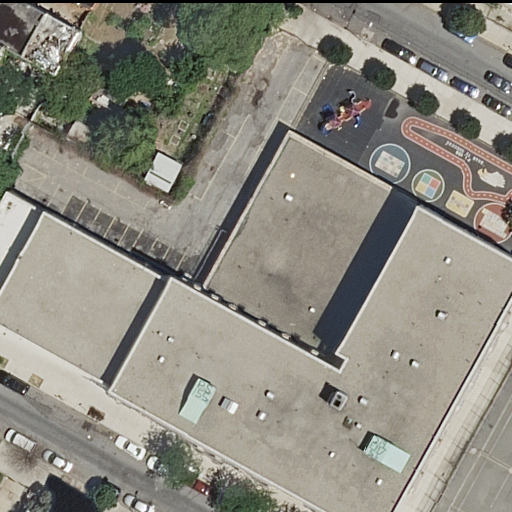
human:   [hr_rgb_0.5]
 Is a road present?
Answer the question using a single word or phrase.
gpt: yes

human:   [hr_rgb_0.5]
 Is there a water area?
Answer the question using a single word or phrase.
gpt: no

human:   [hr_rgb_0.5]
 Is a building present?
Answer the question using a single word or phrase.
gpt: yes

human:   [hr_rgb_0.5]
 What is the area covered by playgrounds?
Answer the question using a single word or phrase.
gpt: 3499m2

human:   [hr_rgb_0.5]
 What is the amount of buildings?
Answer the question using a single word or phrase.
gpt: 5

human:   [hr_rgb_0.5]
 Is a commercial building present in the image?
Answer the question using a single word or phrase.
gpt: no

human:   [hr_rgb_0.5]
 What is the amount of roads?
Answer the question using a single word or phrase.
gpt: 4

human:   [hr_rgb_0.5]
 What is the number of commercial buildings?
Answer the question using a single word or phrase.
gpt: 0

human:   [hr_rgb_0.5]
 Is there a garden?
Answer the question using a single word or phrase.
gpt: yes

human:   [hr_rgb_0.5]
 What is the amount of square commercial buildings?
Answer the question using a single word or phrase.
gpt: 0

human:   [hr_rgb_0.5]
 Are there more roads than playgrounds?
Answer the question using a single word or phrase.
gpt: yes

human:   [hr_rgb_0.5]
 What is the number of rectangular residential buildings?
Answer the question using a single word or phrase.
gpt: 3

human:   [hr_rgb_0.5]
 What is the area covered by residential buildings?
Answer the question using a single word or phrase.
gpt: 325m2

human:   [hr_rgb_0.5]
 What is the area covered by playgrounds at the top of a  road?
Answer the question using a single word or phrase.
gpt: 121m2

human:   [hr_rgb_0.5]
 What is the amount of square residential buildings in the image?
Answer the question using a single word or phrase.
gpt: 0

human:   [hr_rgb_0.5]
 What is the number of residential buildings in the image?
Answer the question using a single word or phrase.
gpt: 4

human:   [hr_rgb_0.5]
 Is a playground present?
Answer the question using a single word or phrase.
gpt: yes

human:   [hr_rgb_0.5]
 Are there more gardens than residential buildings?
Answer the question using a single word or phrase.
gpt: no

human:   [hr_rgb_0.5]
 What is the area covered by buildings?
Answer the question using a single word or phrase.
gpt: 339m2

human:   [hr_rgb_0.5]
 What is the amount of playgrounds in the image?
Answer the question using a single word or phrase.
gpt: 2

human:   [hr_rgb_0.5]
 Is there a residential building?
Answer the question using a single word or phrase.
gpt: yes

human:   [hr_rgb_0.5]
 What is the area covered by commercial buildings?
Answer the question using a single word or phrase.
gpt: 0m2

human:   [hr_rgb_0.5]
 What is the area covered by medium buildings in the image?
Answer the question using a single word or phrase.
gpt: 320m2

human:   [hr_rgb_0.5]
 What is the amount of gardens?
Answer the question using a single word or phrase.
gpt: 1

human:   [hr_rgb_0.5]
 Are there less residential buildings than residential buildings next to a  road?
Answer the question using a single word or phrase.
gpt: no

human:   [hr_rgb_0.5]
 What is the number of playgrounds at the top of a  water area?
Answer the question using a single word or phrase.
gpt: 0

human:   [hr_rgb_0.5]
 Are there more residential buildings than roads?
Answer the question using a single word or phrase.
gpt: no

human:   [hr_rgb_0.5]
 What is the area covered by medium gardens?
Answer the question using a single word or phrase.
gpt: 0m2

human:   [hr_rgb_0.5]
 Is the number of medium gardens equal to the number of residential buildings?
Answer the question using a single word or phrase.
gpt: no

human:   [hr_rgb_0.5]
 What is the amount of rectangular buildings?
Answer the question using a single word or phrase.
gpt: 4

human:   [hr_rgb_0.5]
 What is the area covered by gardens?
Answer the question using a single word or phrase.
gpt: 1153m2

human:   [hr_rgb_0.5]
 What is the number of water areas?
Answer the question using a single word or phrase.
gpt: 0

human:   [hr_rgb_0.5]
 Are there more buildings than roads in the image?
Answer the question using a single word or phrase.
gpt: yes

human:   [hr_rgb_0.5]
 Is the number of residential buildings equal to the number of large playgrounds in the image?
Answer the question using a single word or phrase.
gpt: no

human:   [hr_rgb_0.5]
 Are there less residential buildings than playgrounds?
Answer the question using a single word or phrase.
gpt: no

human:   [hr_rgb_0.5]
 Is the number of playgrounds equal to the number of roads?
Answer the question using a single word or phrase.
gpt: no

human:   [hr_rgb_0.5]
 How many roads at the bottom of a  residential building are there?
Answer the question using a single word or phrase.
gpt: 1

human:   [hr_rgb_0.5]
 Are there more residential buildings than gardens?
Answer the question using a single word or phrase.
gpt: yes

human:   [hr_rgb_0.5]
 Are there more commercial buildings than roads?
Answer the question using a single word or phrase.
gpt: no

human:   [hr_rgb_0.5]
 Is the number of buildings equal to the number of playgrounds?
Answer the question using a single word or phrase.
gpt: no

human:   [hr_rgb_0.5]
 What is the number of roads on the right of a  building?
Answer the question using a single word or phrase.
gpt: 3

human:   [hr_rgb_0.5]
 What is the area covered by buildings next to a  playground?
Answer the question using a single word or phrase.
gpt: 339m2

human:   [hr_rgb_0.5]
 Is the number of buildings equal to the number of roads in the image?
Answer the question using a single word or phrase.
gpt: no

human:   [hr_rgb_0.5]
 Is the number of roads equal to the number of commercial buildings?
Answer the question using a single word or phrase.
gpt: no

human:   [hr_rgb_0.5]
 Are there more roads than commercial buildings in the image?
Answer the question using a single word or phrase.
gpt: yes

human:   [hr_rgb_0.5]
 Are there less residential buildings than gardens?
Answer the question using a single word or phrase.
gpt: no

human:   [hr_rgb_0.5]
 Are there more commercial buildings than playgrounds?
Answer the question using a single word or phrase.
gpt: no

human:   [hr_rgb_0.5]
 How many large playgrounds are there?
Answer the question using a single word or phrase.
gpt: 1

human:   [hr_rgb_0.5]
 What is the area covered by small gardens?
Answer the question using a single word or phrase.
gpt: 0m2

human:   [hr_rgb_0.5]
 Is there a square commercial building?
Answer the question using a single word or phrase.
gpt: no

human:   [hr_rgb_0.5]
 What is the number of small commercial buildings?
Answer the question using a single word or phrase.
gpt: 0

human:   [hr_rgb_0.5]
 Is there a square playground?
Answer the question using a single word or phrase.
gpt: no

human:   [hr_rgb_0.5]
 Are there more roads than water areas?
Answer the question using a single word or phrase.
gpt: yes

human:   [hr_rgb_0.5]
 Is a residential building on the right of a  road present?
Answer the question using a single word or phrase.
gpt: yes

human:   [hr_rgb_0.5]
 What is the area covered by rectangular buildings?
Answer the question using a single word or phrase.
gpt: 174m2

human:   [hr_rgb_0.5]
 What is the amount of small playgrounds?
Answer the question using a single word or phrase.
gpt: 0

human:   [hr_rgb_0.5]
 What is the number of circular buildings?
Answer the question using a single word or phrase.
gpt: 0

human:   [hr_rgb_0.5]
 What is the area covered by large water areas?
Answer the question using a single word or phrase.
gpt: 0m2

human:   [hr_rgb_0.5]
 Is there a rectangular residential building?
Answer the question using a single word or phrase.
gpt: yes

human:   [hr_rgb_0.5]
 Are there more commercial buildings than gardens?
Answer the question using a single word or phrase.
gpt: no

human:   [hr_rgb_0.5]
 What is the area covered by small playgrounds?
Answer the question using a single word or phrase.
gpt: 0m2

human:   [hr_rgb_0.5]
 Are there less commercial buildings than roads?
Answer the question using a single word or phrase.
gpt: yes

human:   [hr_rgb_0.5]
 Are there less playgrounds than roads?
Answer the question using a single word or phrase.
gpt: yes

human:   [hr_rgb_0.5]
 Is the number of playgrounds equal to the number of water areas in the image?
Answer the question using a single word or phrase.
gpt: no